Question: How I could ignore the error msgbox if the file does not exists when calling 'LoadVCLStyle_UnInstall' function in this code?
I supposed that using a block with an empty will be enough as in other languages, but this is not the case.
'''
// Import the LoadVCLStyle function from VclStylesInno.DLL
procedure LoadVCLStyle_UnInstall(VClStyleFile: String); external 'LoadVCLStyleA@{app}\uninstall.dll stdcall uninstallonly';
//E: Occurs when the uninstaller initializes.
function InitializeUninstall: Boolean;
begin
Result := True;
// Initialize the VCL skin style.
try
LoadVCLStyle_UnInstall(ExpandConstant('{app}\uninstall.vsf'));
except
finally
end;
end;
'''

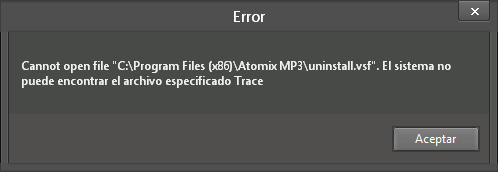
Answer: The possibility to check for the file existence beforehand was already mentioned.
The 'EXCEPT' statement by itself doesn't handle the exception, it marks only the point where program execution should continue after an error has occured. When the exception isn't handled/caught in the 'EXCEPT ... END' block it will be transferd to the next higher 'EXCEPT' statement. (Freepacal reference guide chapter 17)
I also don't think that 'TRY ... EXCEPT ... FINALLY ... END' will work. Either 'EXCEPT' or 'FINALLY', not both.
If you want to capture the exception you must do something like:
'''
TRY
LoadVCLStyle_UnInstall(ExpandConstant('{app}\uninstall.vsf'));
EXCEPT
On EWhateverException DO ...;
END;
'''
If the exception class for this error isn't defined in the documentation, you can use the following trick to find the exception class name:
'''
TRY
LoadVCLStyle_UnInstall(ExpandConstant('{app}\uninstall.vsf'));
EXCEPT
ON Exception DO WriteLn(ExceptObject.ClassName);
END;
'''
With 'ON Exception DO ..' you can catch any exception, but i don't recomend to use that variant for the definite program.